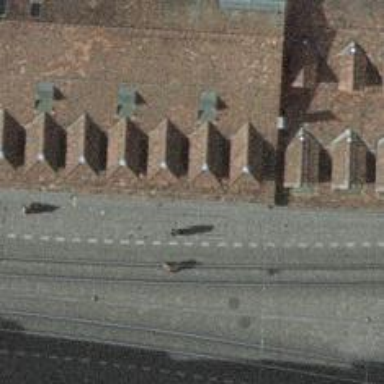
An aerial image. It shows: Footway tunnel passing through building.